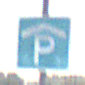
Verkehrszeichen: Parkhaus
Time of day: SunriseSunset
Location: Outdoor (Nature)
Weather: PartlyCloudy
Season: NotSpecified
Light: Natural